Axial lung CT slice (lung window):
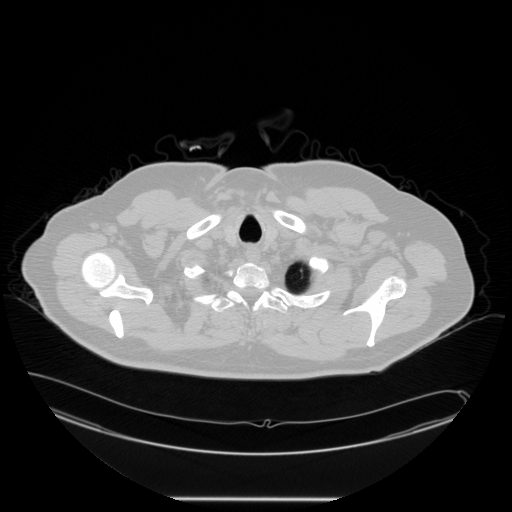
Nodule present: no